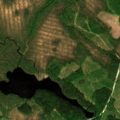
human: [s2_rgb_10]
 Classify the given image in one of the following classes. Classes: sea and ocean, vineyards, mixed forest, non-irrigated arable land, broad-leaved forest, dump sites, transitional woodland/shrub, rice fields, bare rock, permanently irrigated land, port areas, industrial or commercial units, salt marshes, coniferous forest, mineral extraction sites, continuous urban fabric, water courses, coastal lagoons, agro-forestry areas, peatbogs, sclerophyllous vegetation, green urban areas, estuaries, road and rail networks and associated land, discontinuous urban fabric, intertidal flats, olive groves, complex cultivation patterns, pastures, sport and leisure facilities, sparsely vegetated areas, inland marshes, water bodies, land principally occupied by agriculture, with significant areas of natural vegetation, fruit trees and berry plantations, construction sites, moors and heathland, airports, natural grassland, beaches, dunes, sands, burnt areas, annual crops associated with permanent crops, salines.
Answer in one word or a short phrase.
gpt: coniferous forest, mixed forest, transitional woodland/shrub